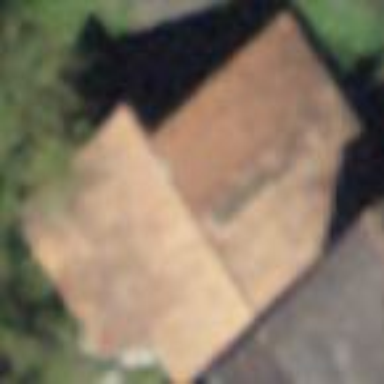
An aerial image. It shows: Barn.